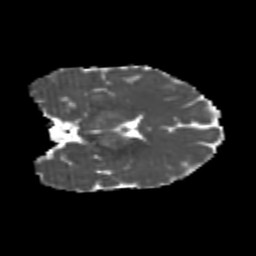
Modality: MD
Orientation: coronal
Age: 23
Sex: female
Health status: healthy
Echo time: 0.074 s